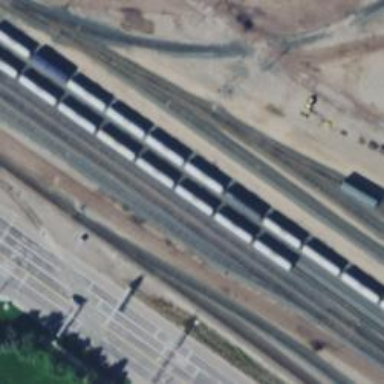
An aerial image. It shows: Railway siding with rails.